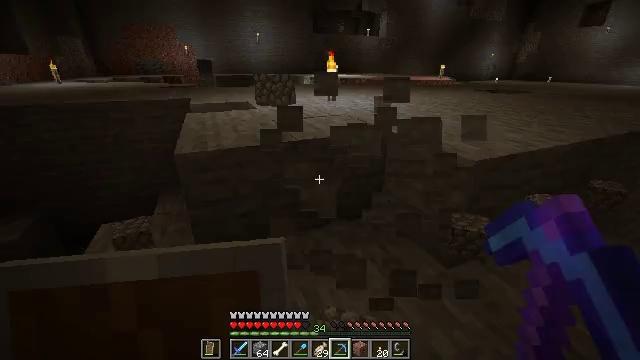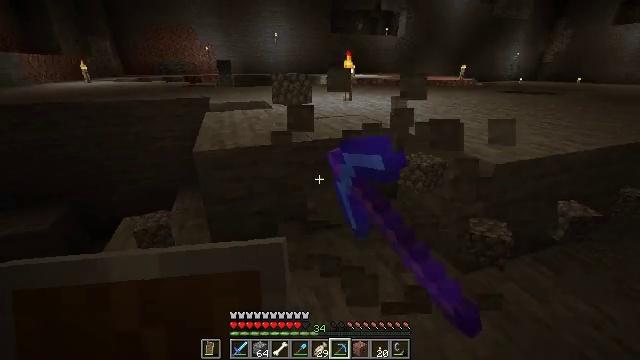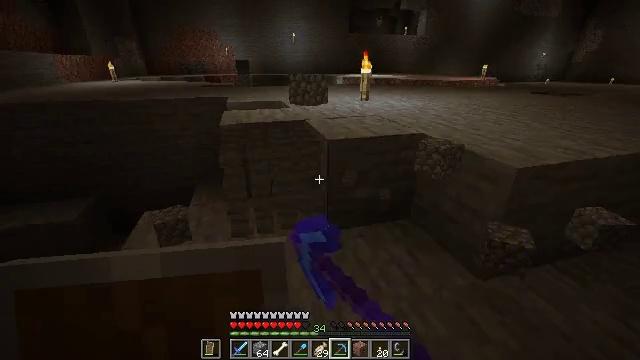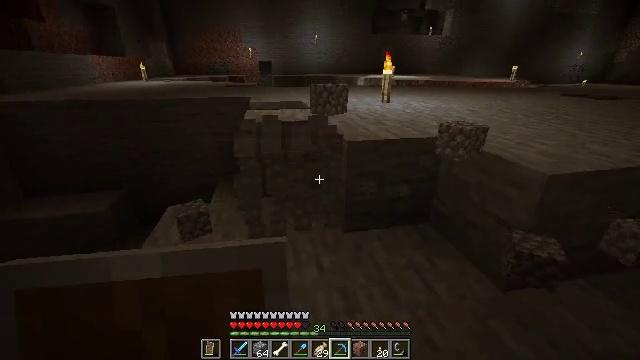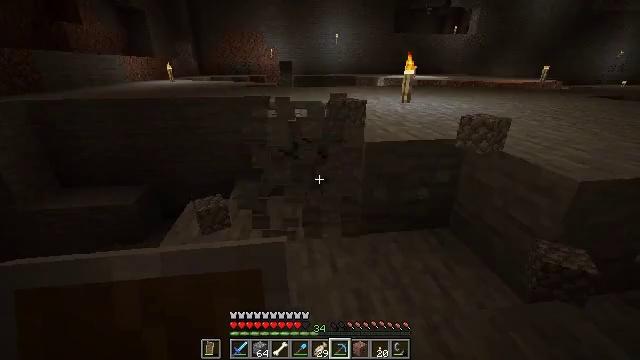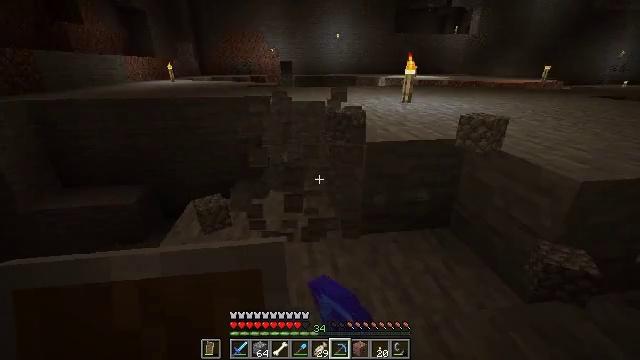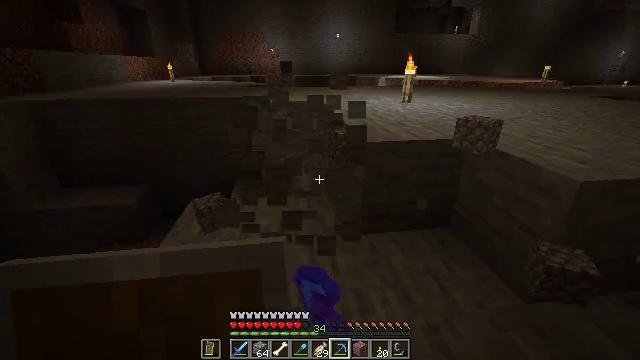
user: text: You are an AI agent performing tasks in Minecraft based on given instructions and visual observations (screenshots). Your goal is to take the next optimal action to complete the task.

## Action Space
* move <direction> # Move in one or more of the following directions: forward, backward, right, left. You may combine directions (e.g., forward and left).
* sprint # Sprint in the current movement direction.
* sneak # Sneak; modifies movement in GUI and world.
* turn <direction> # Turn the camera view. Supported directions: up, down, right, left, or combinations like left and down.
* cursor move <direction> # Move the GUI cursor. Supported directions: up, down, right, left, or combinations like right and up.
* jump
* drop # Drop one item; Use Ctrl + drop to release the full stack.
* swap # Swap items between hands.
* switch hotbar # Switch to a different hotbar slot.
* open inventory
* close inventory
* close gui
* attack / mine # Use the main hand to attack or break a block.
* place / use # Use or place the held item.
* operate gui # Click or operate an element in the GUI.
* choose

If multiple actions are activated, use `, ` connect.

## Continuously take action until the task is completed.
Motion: motion action
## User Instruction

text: Clear the infested stone from the area.
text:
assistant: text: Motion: turn left, attack / mine
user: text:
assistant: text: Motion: turn left, attack / mine
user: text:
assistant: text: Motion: turn left, attack / mine
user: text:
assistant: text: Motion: turn left, attack / mine
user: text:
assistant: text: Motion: attack / mine
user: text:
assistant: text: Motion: attack / mine
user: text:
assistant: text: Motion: attack / mine